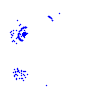
Particle: pion